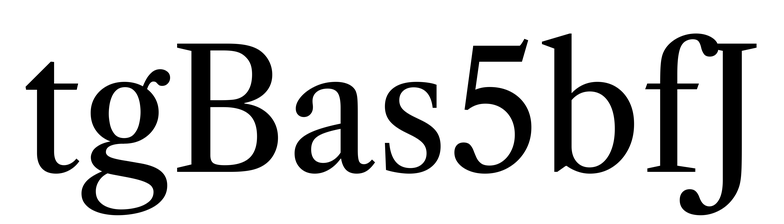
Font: LibreCaslonText_Regular